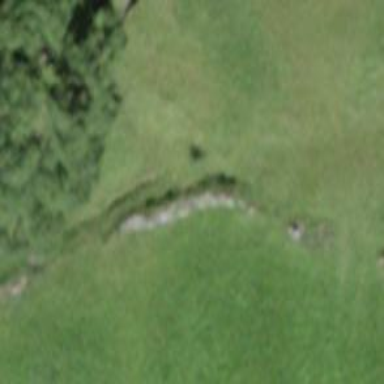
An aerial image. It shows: Wall made of dry stone.